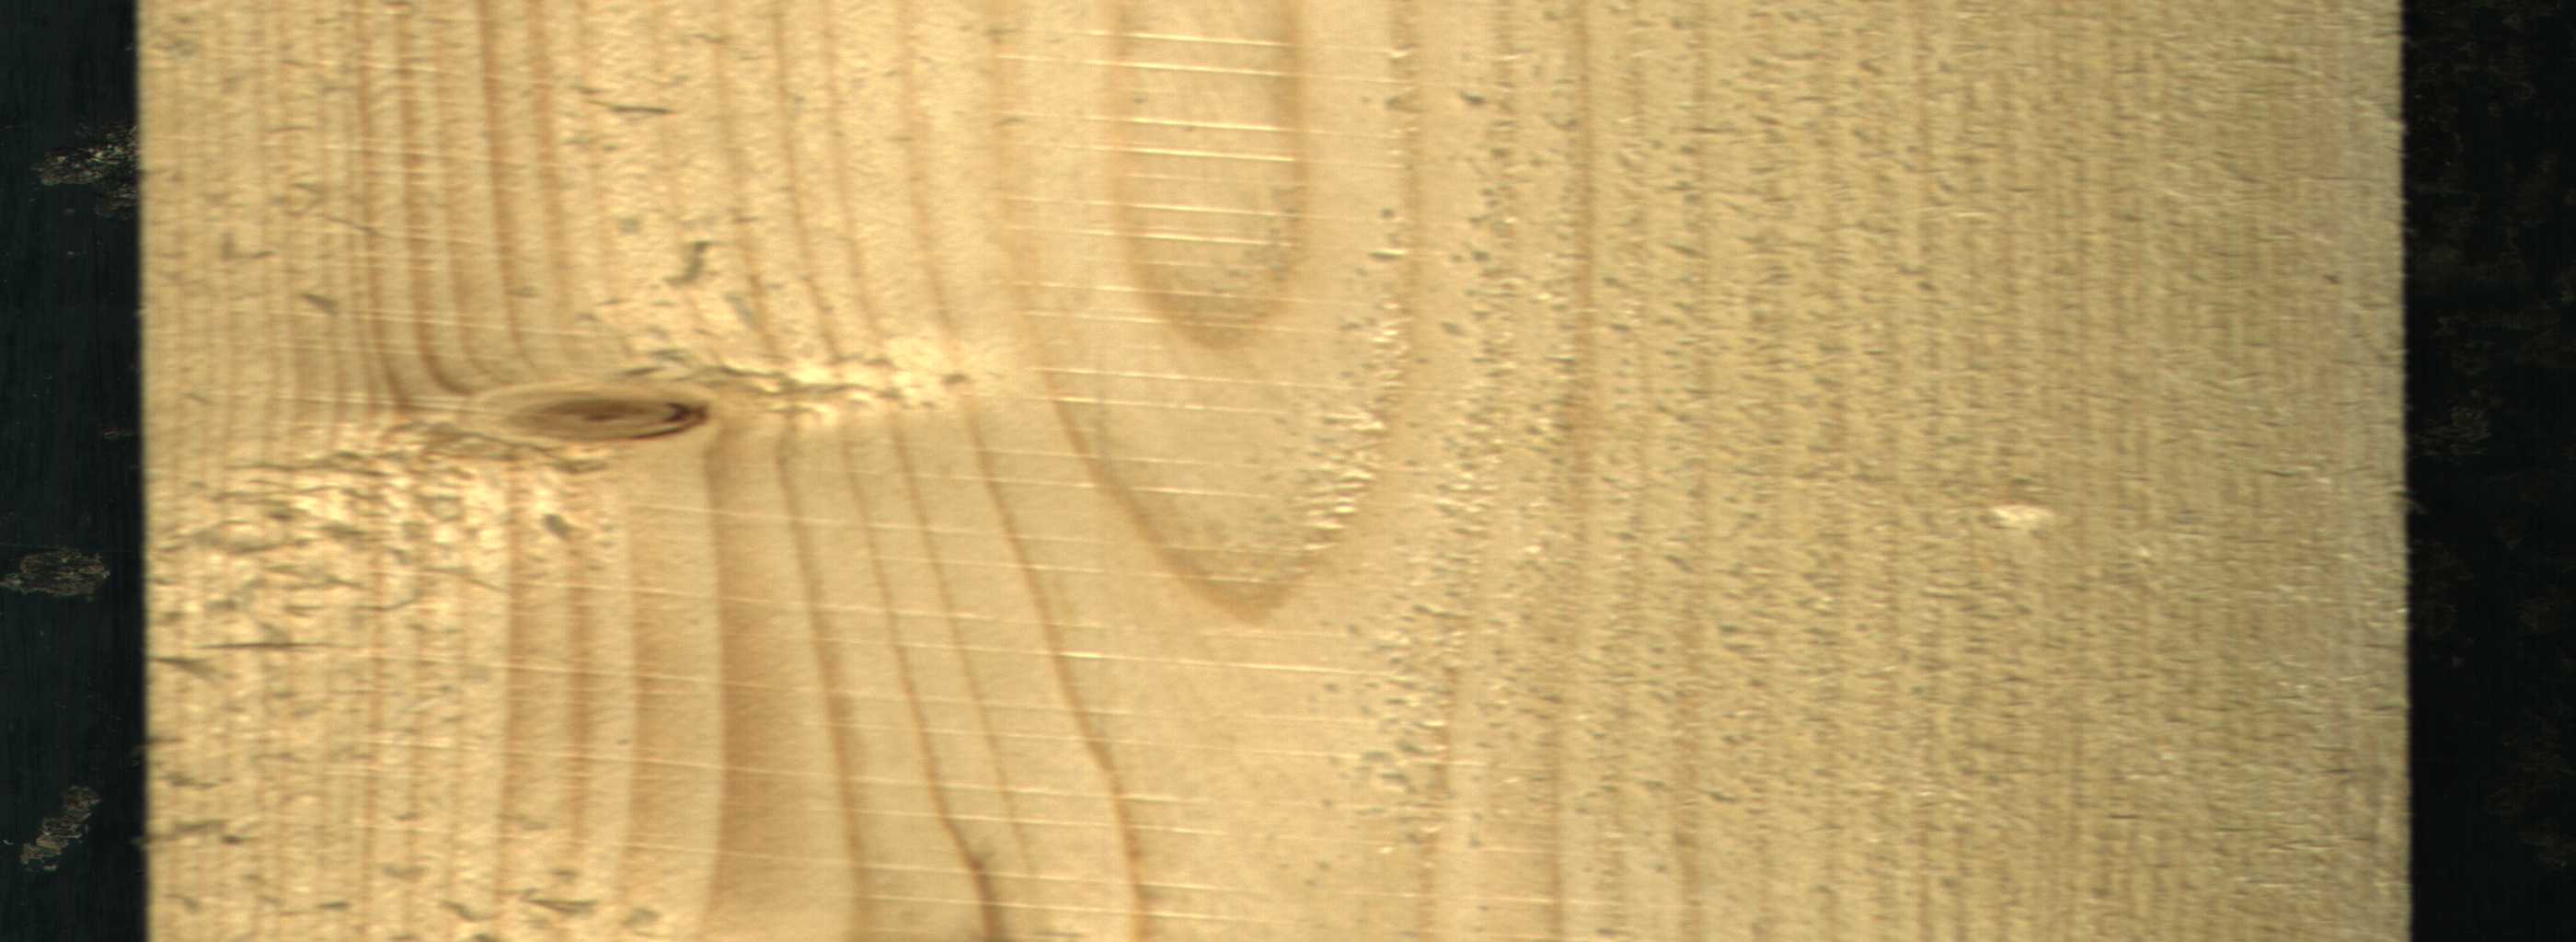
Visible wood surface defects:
Live_Knot